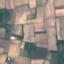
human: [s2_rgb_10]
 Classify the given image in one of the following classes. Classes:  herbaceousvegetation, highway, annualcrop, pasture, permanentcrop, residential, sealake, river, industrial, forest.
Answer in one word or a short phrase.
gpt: PermanentCrop